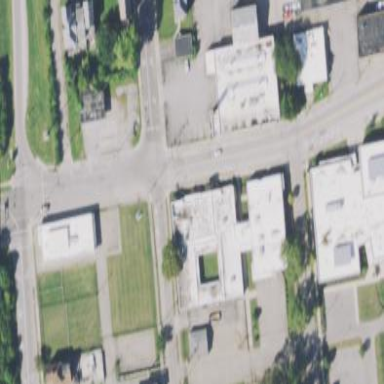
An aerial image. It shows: Commercial building.